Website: crate-barrel
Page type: delivery-shipping
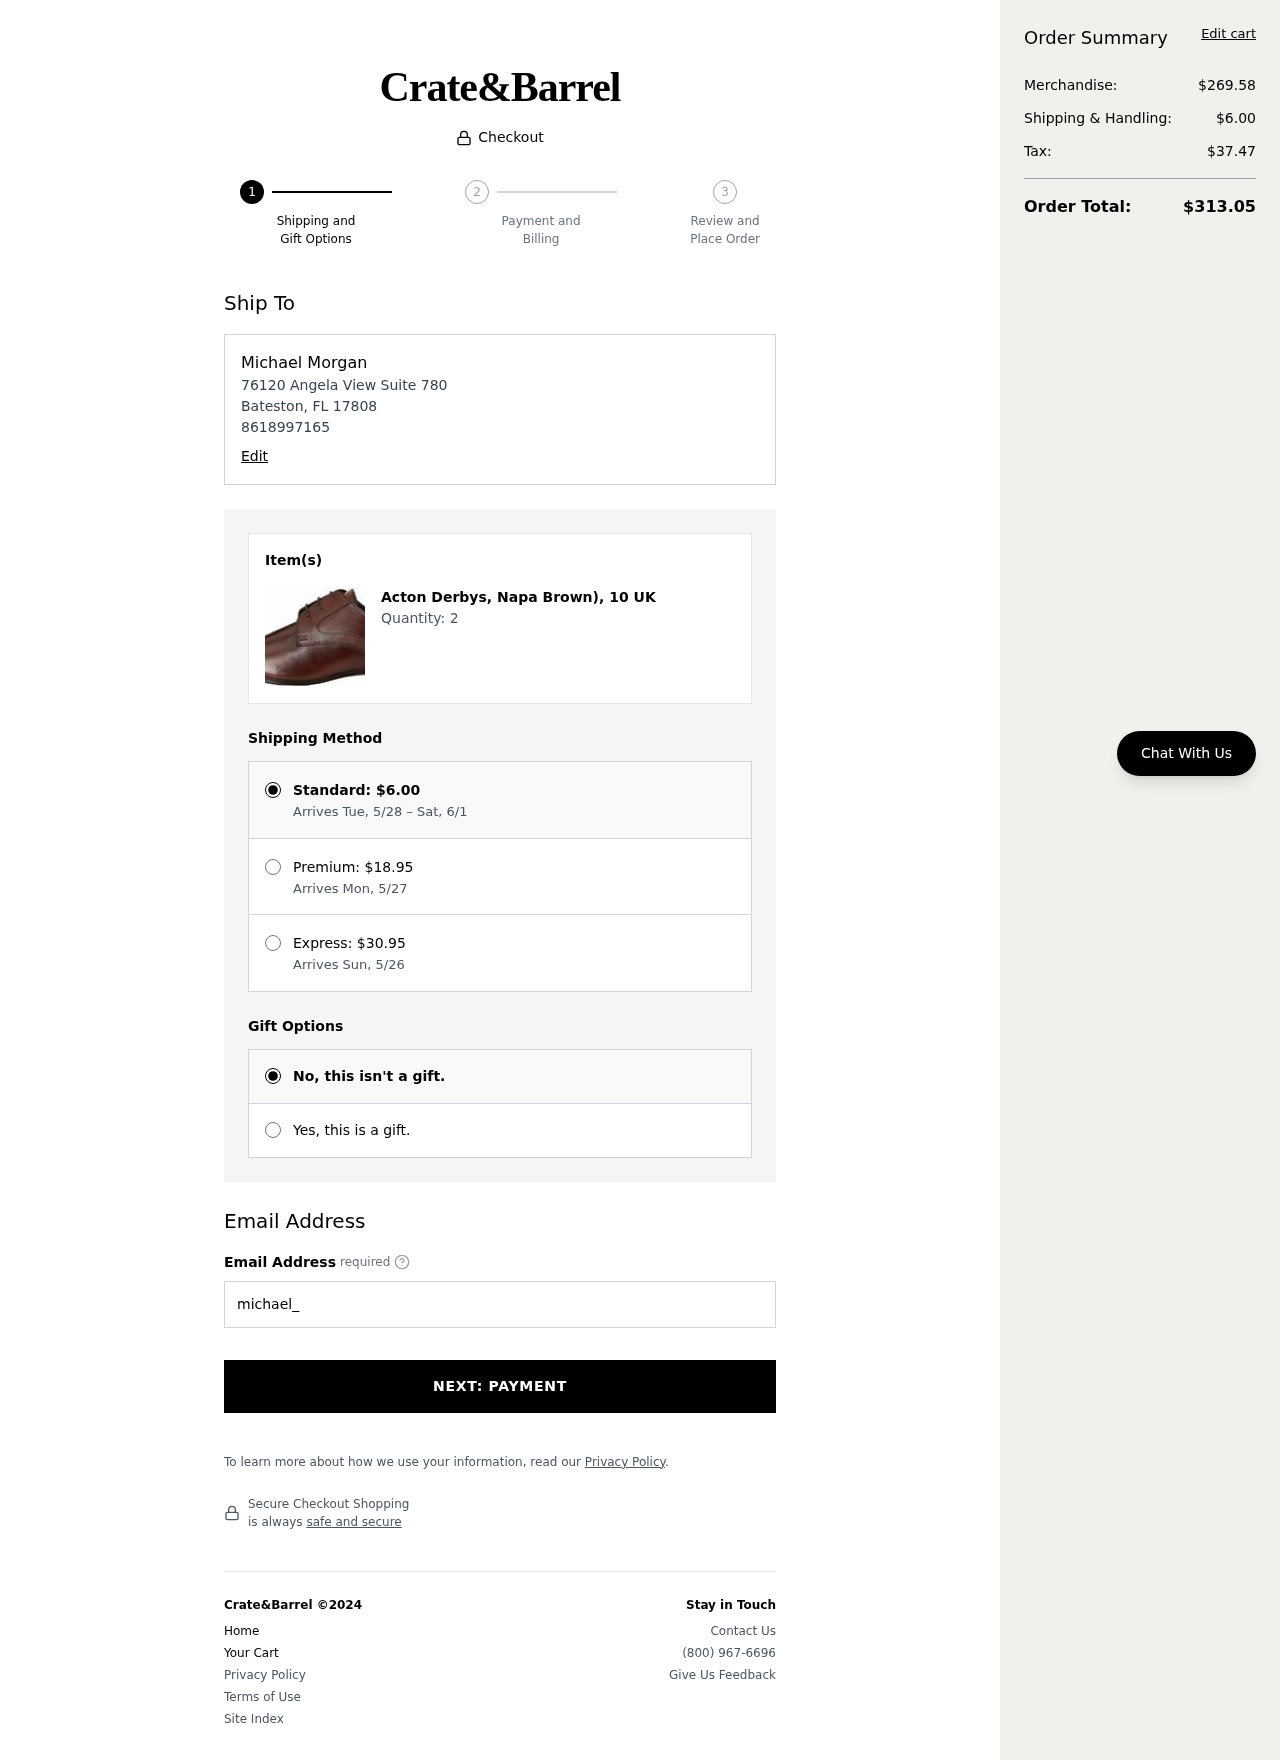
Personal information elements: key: PII_EMAIL
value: michael_morgan@gmail.com
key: PII_FULLNAME
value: Michael Morgan
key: PII_PHONE
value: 8618997165
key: PII_STREET
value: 76120 Angela View Suite 780
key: PII_CITY_STATE_ZIP
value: Bateston, FL 17808
Product elements: key: PRODUCT1_NAME
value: Acton Derbys, Napa Brown), 10 UK
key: PRODUCT1_QUANTITY
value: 2
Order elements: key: ORDER_SHIPPING_COST
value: $6.00
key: ORDER_SHIPPING_DATE
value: Arrives Tue, 5/28 – Sat, 6/1
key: ORDER_PREMIUM_SHIPPING
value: $18.95
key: ORDER_PREMIUM_DATE
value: Arrives Mon, 5/27
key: ORDER_EXPRESS_SHIPPING
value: $30.95
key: ORDER_EXPRESS_DATE
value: Arrives Sun, 5/26
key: ORDER_SUBTOTAL
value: $269.58
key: ORDER_TAX
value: $37.47
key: ORDER_TOTAL
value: $313.05